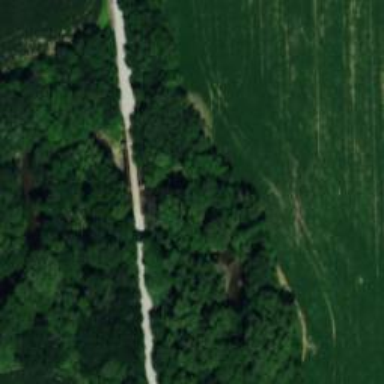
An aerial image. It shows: Abandoned railway passing under cycleway bridge.